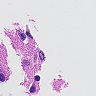
Metastatic tissue present: no